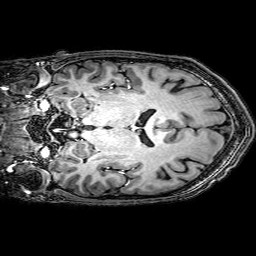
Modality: T1w
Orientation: coronal
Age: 22
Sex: male
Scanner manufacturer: philips
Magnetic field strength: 3 T
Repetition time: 0.009 s
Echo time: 0.00351 s